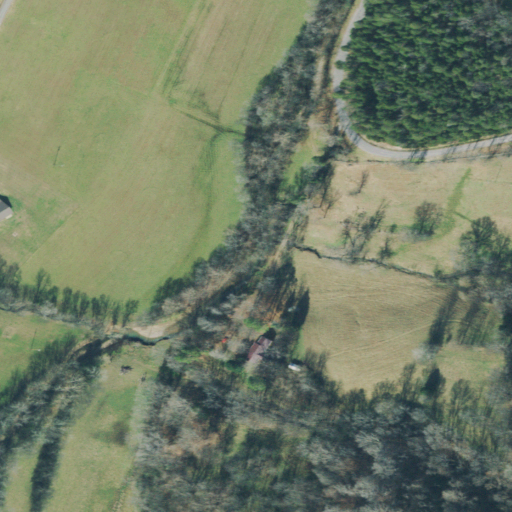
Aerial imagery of valley in Tennessee named Fields Hollow containing pasture, mixed forest, deciduous forest, evergreen forest, open development, and low intensity development